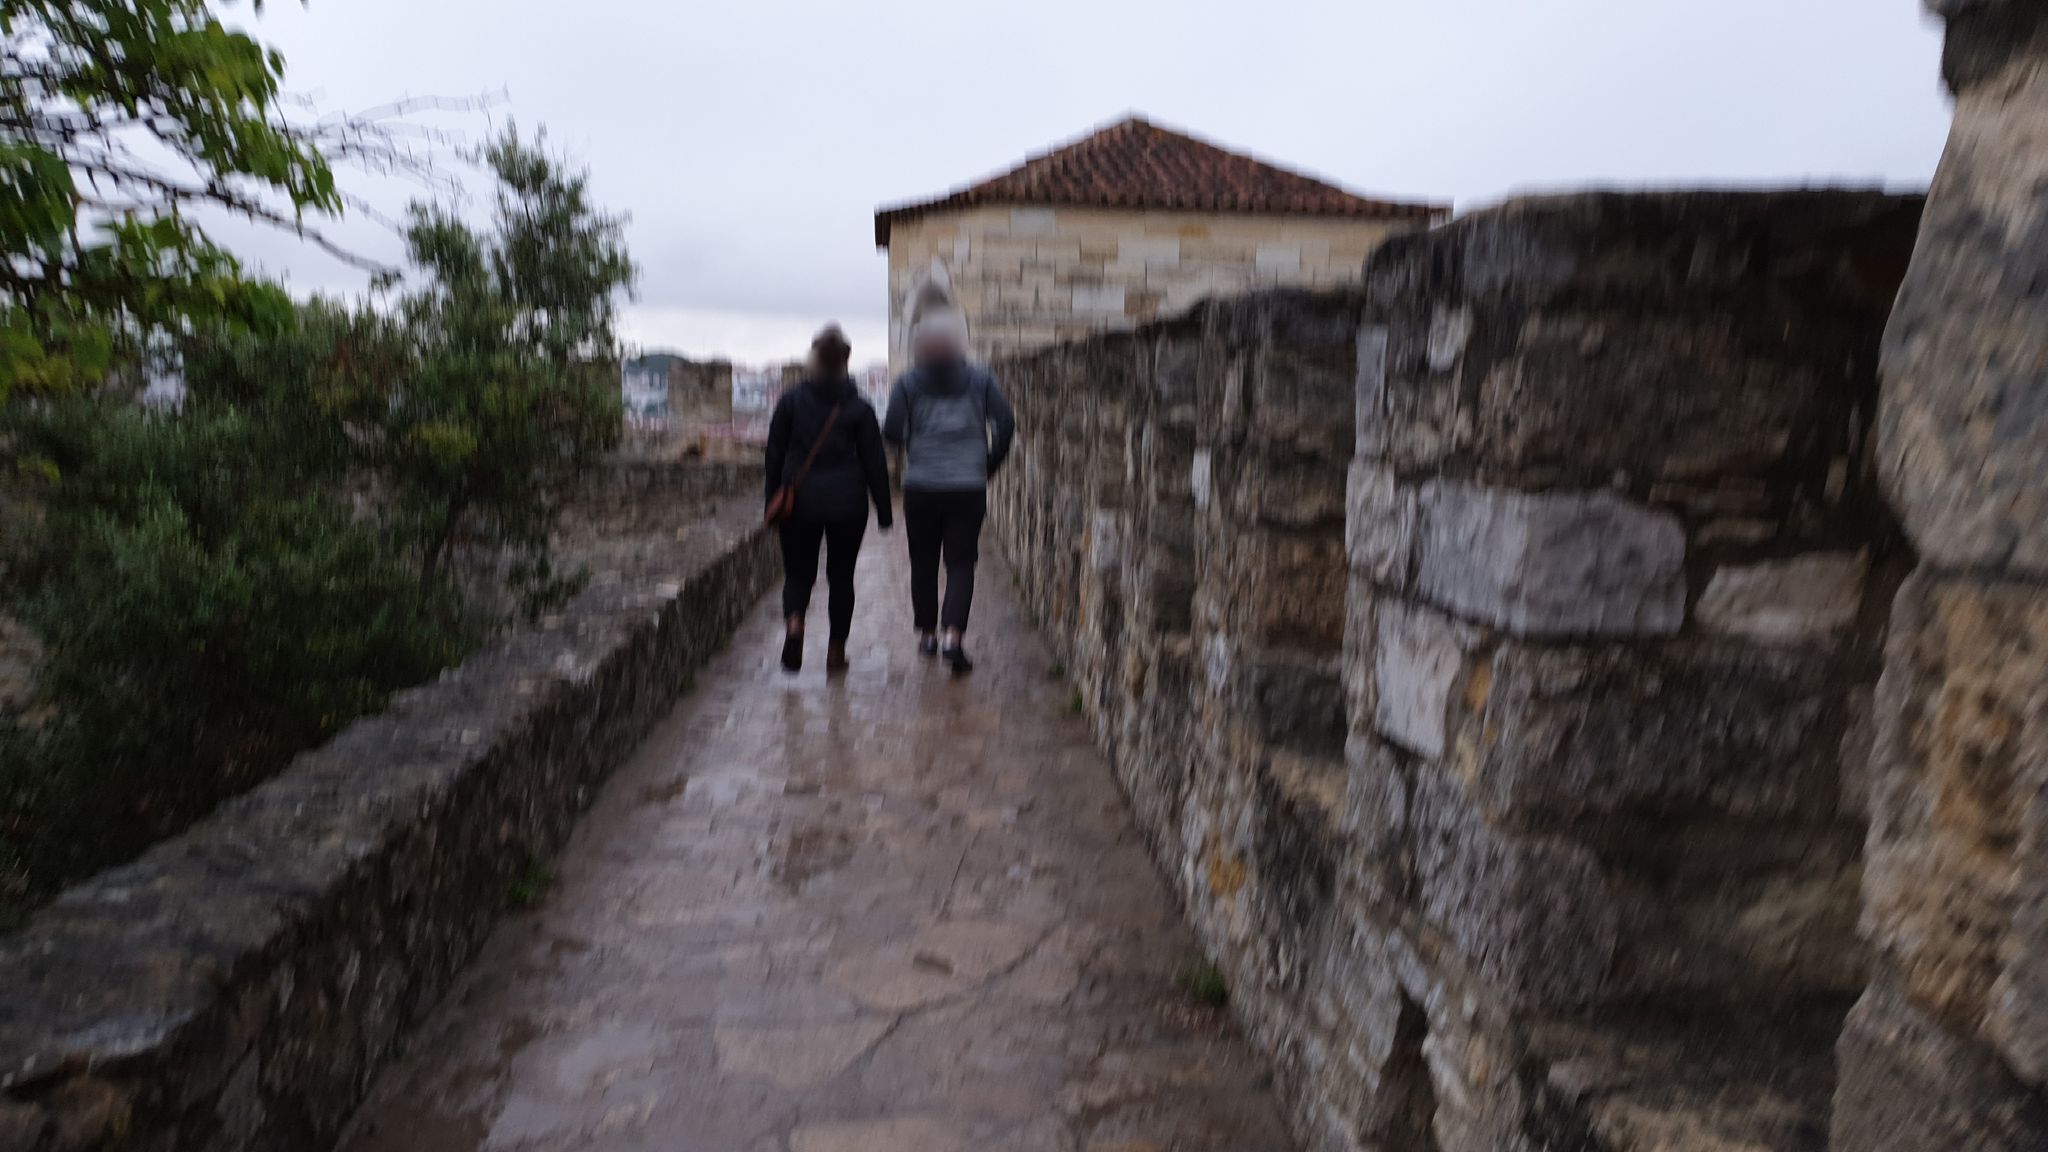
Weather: rainy
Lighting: day
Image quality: slightly poor
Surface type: walking surface
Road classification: steps
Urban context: urban centre
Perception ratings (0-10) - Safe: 8.15, Lively: 5, Beautiful: 9.1, Boring: 4.63, Depressing: 6.02, Wealthy: 5.62